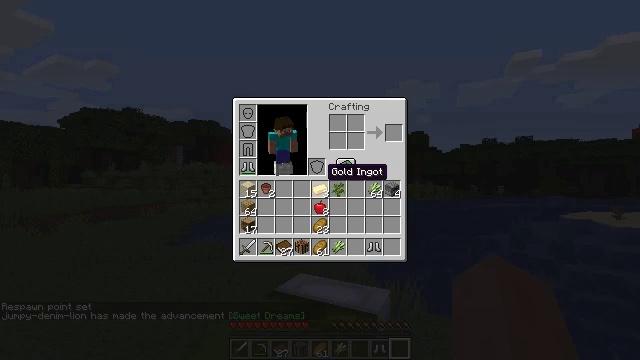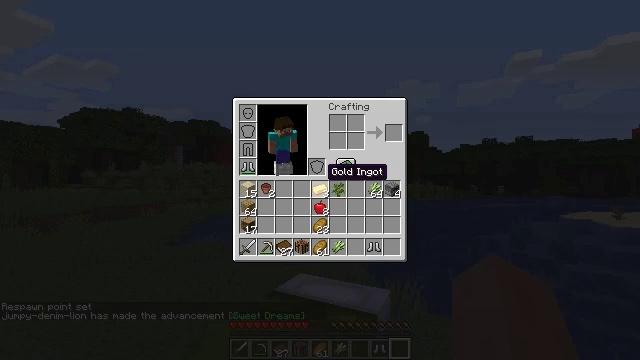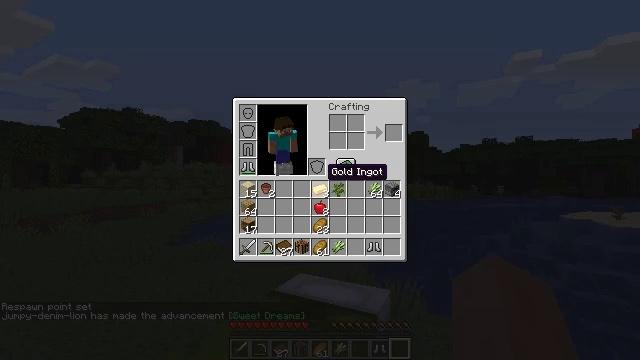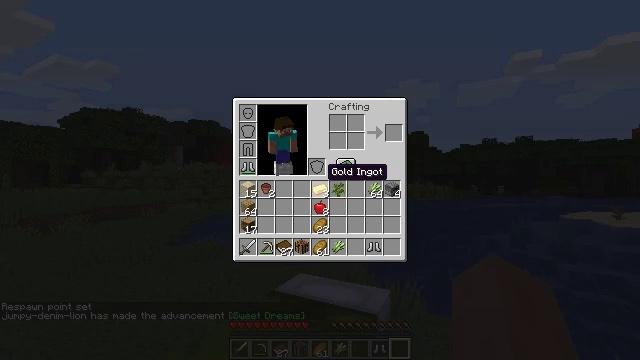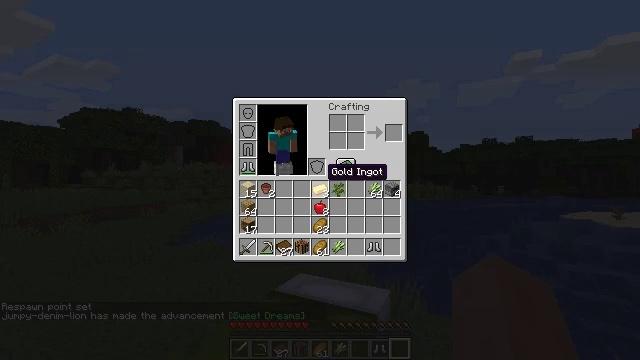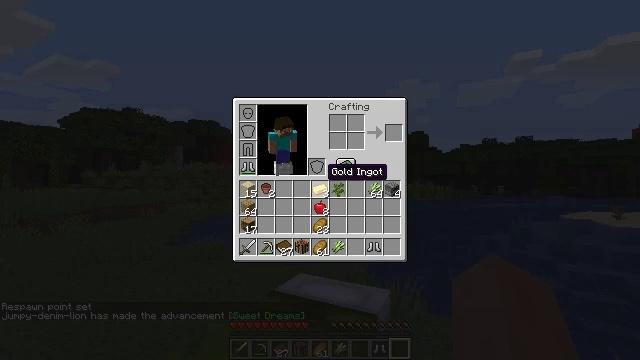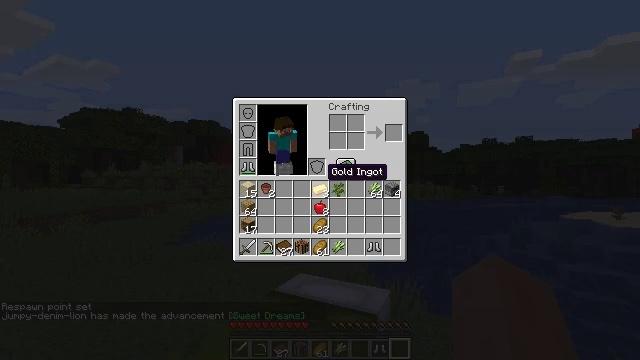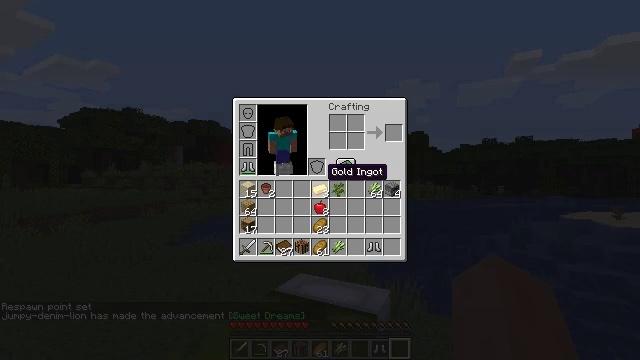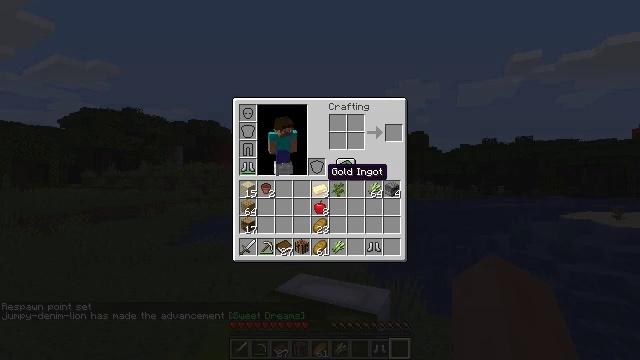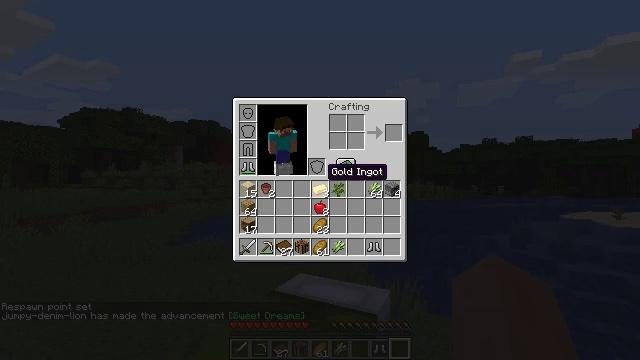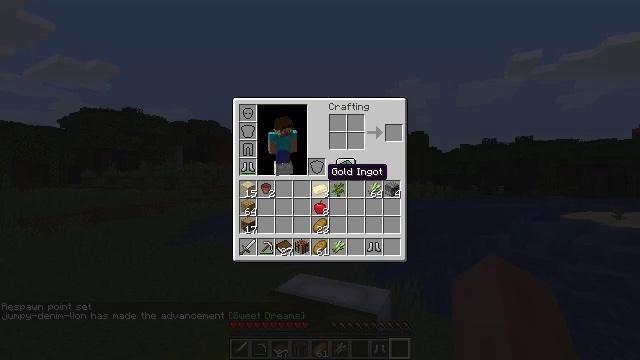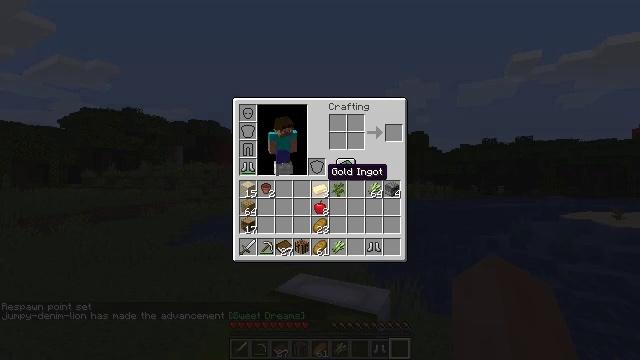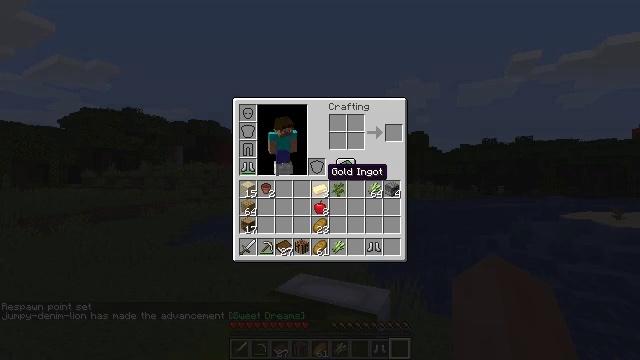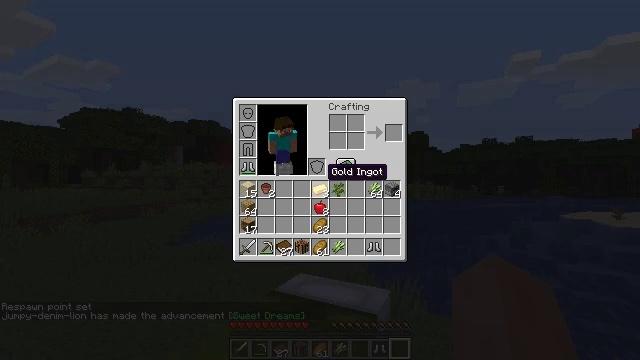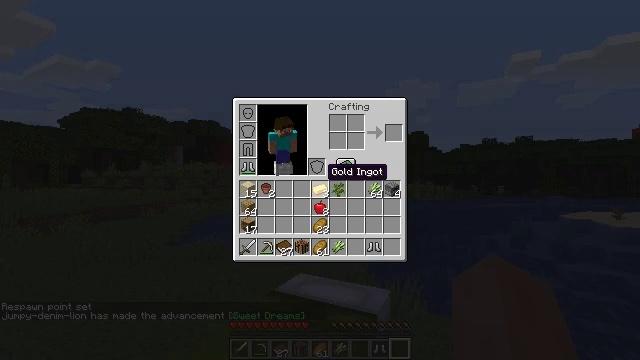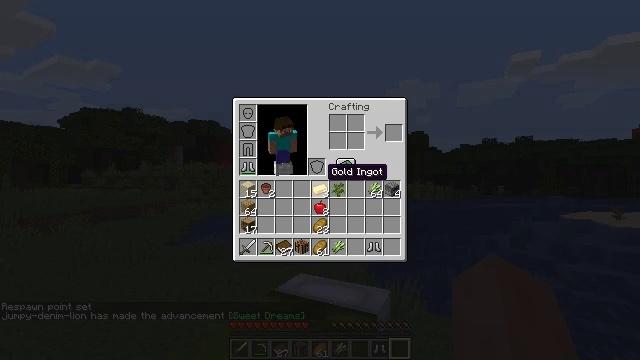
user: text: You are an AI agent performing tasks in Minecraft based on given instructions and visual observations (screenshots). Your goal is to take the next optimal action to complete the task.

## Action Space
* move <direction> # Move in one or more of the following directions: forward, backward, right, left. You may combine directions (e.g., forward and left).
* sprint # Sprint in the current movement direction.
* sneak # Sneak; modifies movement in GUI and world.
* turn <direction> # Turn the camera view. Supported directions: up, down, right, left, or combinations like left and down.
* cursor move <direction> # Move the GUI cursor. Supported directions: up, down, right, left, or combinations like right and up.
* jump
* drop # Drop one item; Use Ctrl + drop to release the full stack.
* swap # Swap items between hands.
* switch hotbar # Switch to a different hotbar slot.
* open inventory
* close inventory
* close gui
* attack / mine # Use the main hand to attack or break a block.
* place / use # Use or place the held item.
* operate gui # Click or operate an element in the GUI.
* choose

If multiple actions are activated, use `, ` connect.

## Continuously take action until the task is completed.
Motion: motion action
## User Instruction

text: Dismantle the green bed for relocation.
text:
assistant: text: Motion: no_op
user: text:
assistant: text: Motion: no_op
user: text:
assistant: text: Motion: no_op
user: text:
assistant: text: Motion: no_op
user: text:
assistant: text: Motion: no_op
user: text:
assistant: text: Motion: no_op
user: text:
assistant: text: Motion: no_op
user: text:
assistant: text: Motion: no_op
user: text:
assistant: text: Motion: no_op
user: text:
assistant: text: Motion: no_op
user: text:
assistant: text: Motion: no_op
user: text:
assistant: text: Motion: no_op
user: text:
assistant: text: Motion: no_op
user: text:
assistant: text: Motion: no_op
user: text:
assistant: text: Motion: no_op
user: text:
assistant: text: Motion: no_op
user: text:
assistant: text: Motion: no_op
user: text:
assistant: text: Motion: no_op
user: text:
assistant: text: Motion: no_op
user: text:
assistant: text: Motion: no_op
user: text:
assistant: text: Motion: close inventory
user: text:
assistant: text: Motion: close inventory
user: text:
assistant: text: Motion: no_op
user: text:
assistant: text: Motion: no_op
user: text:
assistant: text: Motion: no_op
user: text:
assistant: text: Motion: no_op
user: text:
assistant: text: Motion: no_op
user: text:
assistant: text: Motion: no_op
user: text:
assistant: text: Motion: no_op
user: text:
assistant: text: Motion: no_op